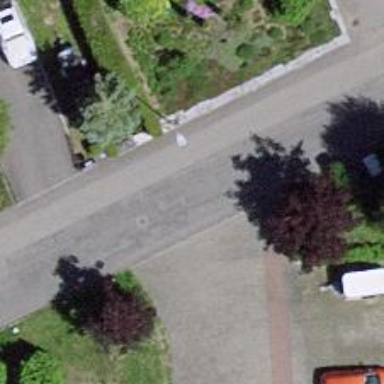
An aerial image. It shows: Asphalt road in residential area.